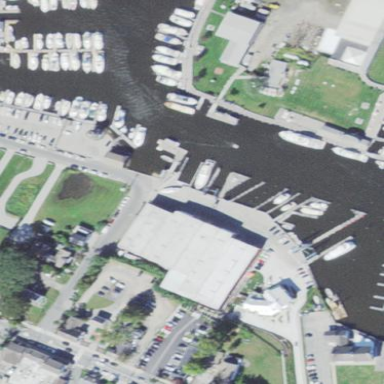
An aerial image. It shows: Boatyard located near waterway.